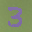
Label: 3